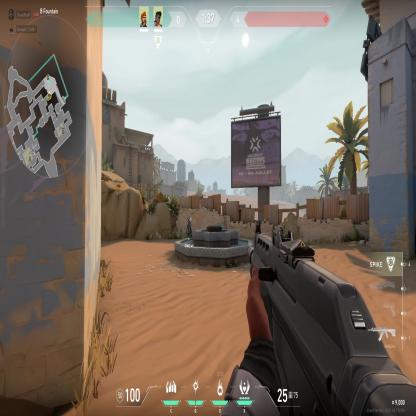
Label: teammate